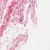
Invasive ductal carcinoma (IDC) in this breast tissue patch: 0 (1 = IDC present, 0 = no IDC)